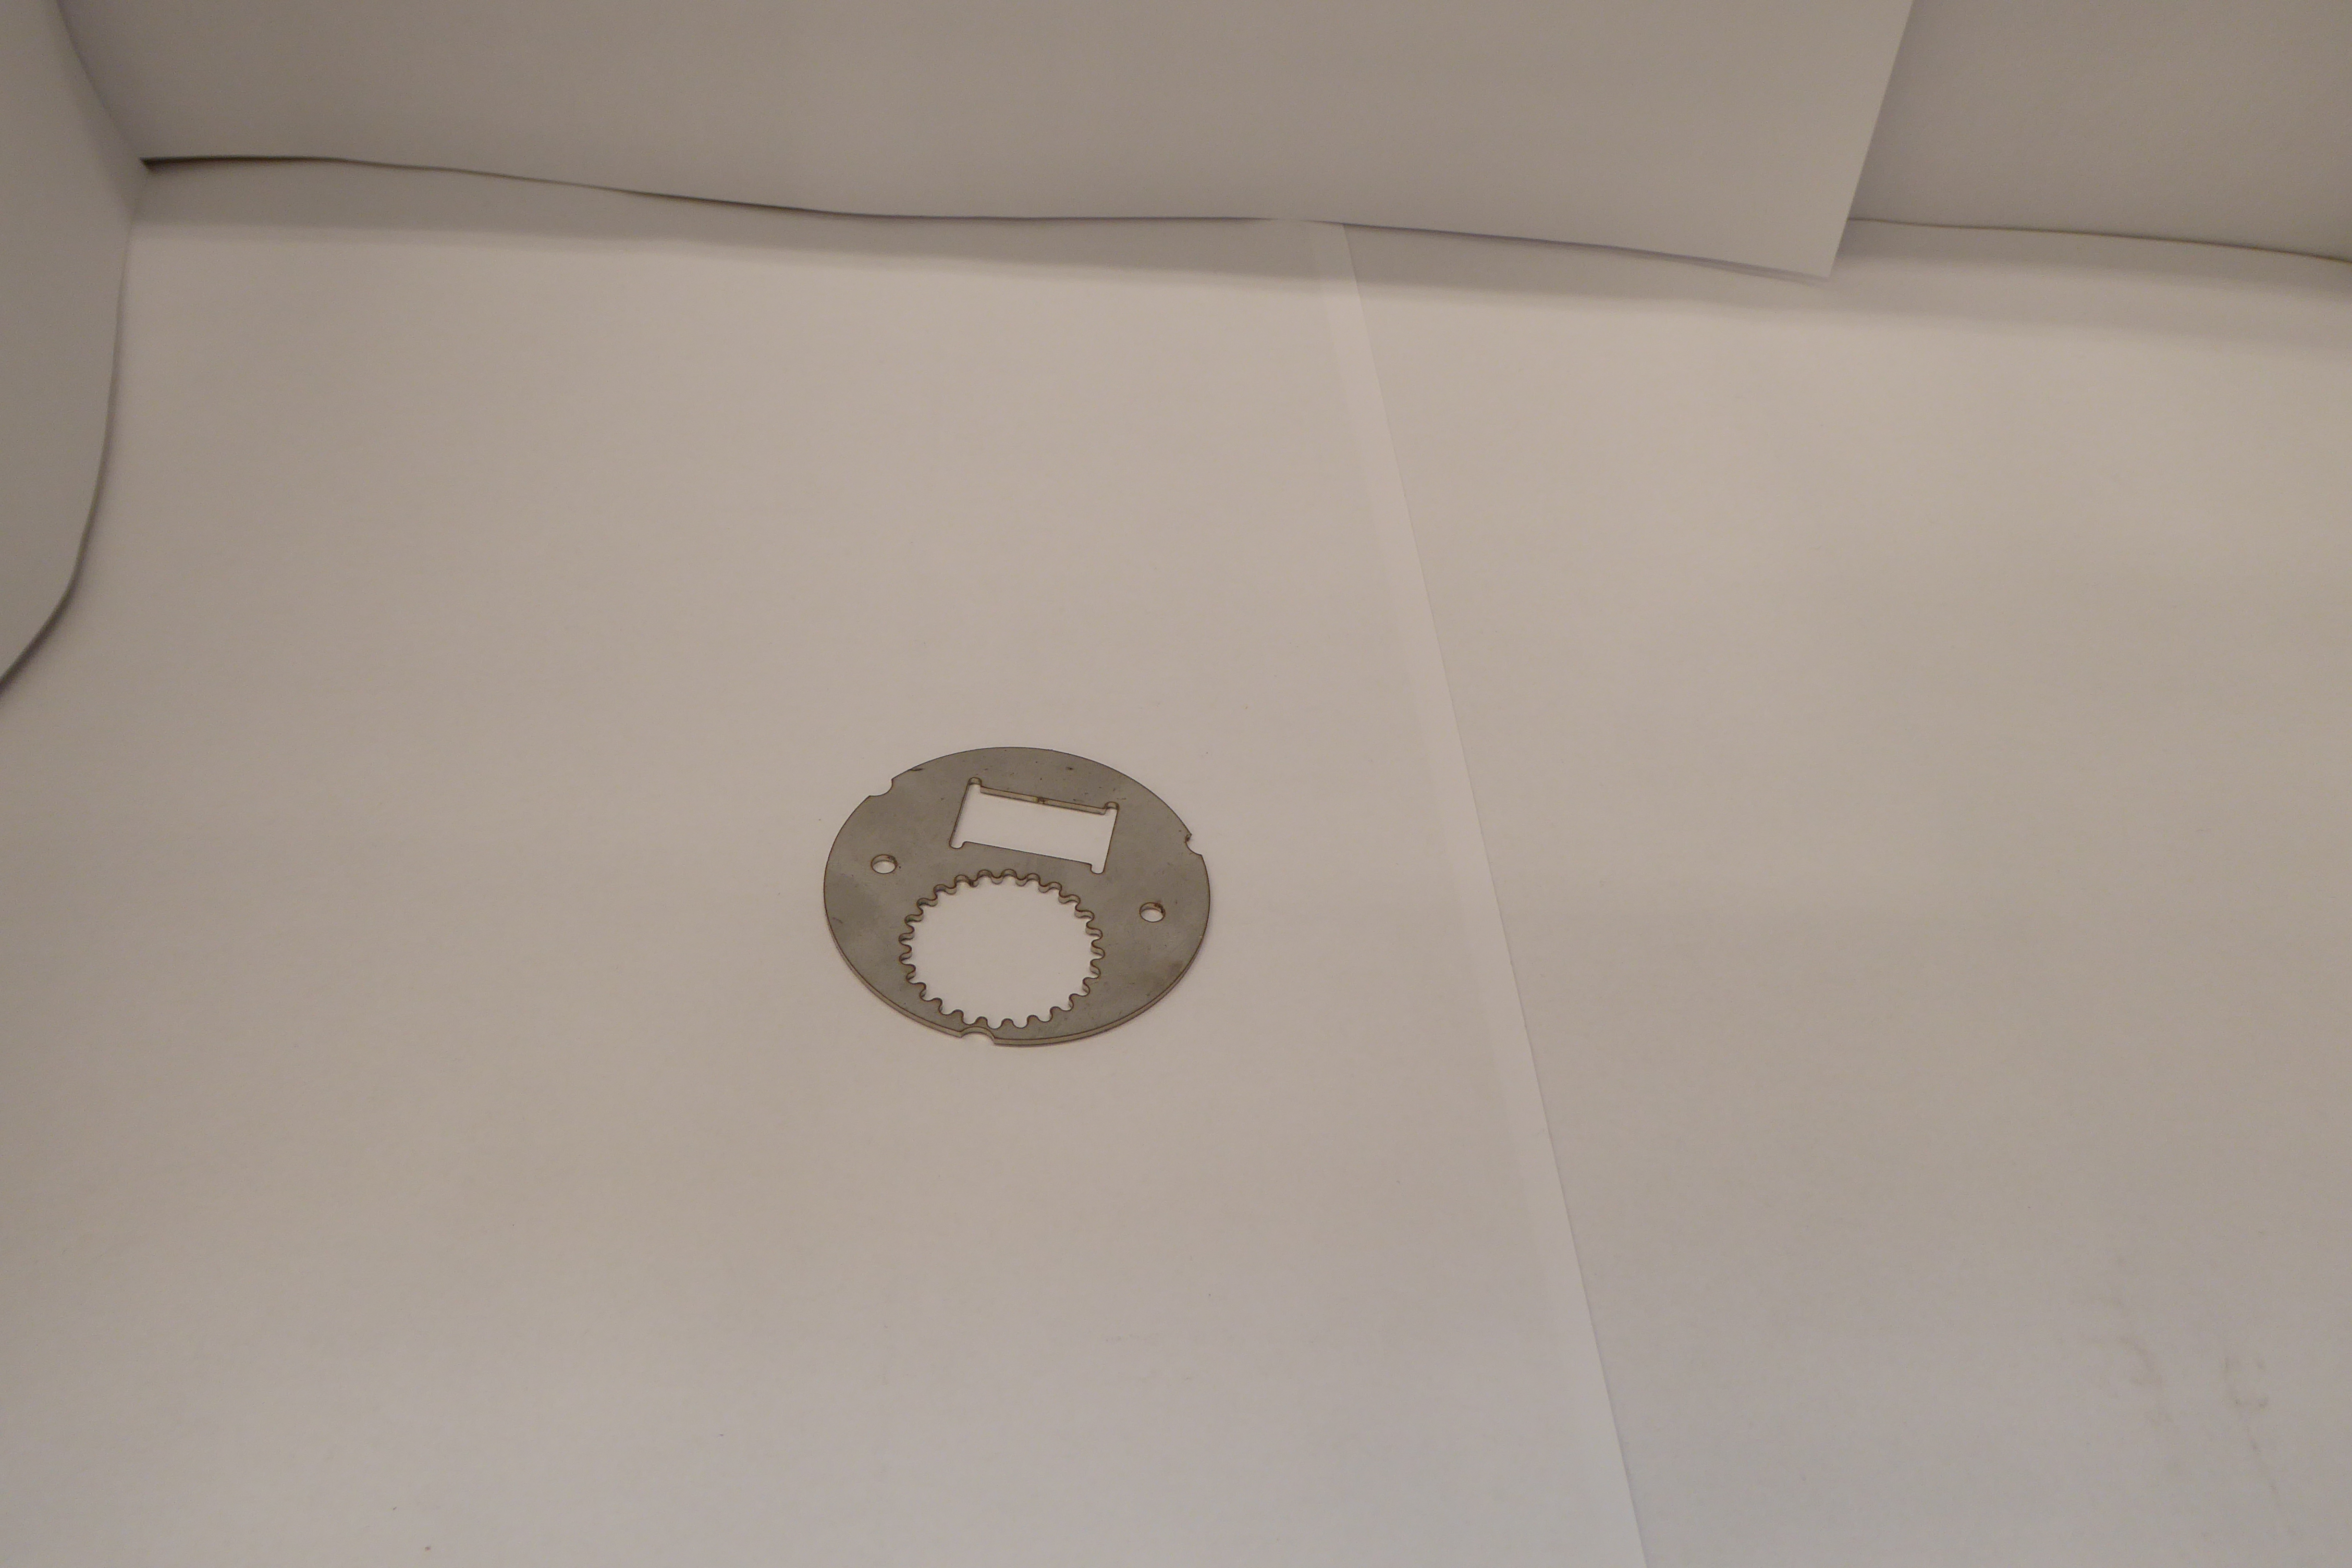
Label: Bottle Opener - Inlay